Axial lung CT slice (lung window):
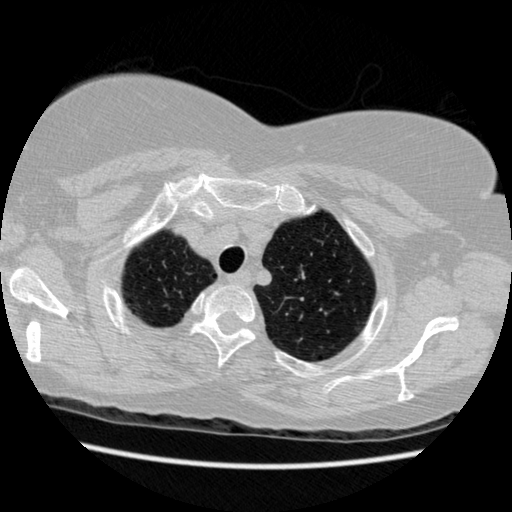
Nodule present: no